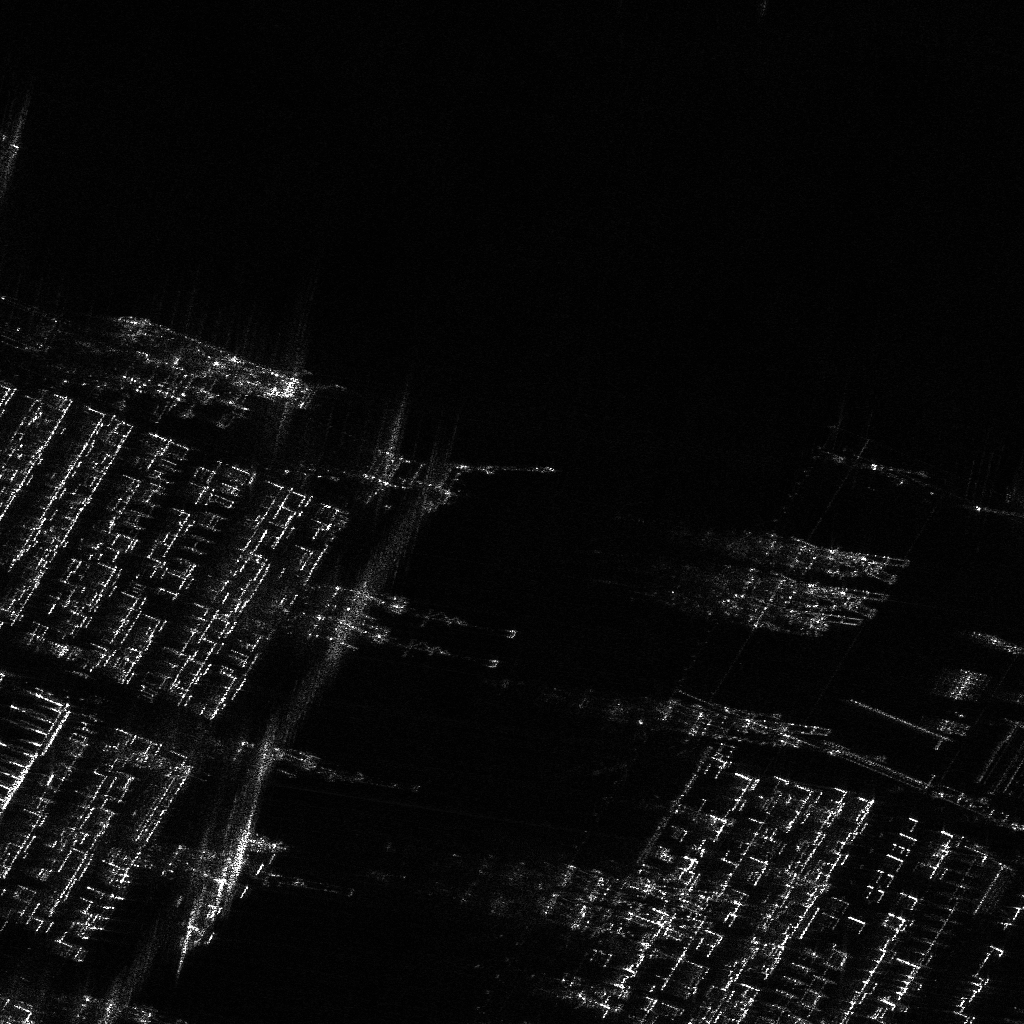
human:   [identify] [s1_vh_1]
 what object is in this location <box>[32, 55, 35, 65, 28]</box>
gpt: <ref>1 large container at the center</ref>